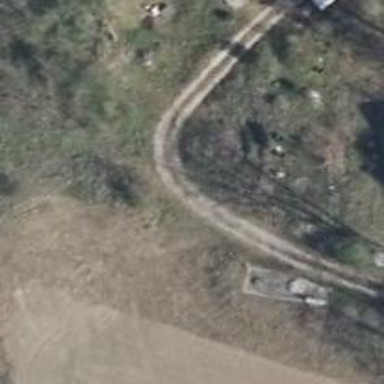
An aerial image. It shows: Driveway with ground surface.